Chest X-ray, PA view. Patient: 69 years old, sex F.
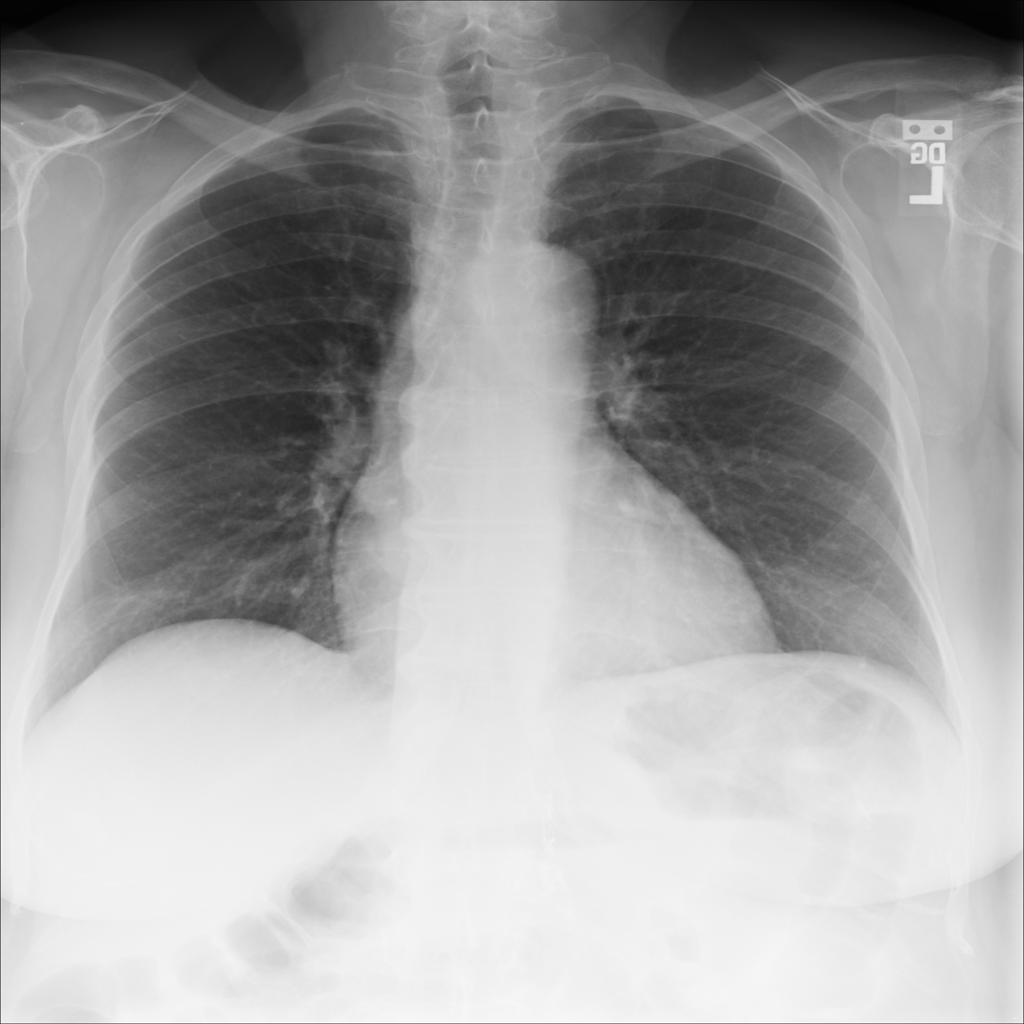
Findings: No Finding